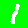
Digit: 1